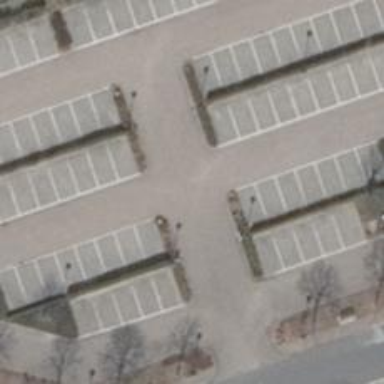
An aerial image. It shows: Road serving as parking aisle.